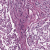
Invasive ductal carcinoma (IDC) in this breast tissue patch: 1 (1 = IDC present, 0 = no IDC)